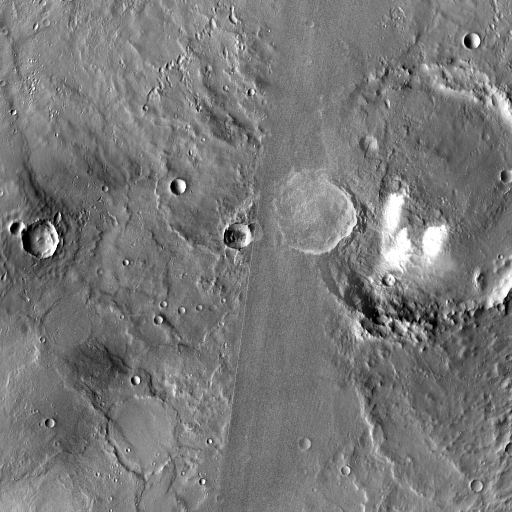
Crater classes present: Background, Other, Buried, Secondary